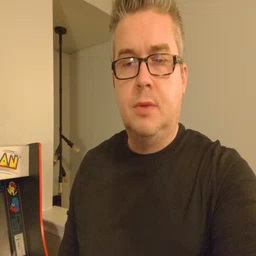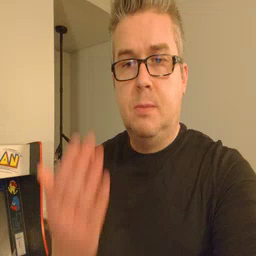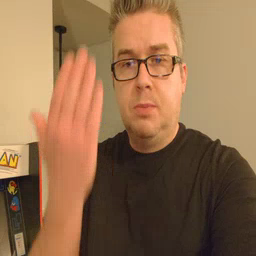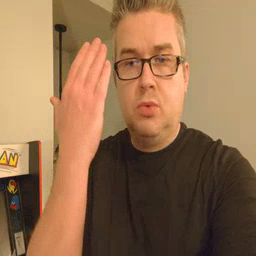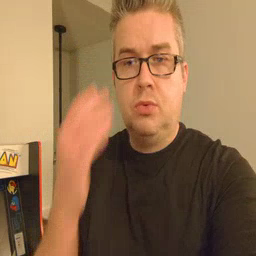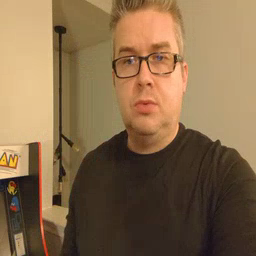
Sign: morning